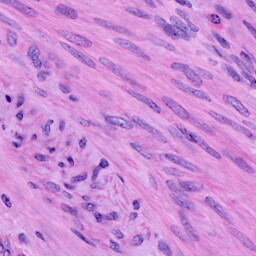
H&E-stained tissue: Cervix